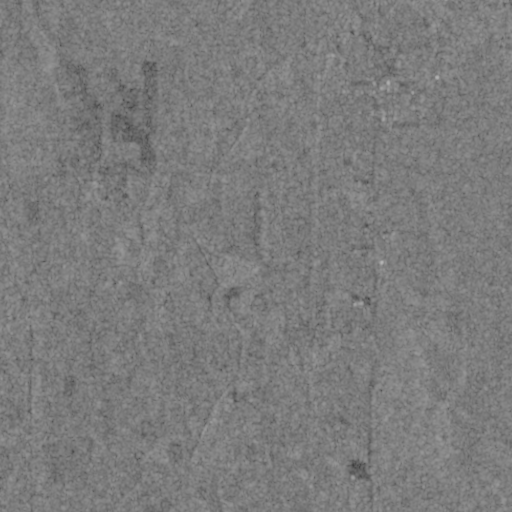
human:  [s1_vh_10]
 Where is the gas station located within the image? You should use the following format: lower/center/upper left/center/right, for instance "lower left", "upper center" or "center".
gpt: The gas station is located in the upper right of the image.
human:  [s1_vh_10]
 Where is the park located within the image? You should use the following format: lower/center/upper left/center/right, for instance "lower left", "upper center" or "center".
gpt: The park is located in the upper right of the image.
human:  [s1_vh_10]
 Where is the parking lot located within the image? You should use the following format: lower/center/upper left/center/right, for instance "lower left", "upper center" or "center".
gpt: There is no parking lot in the image.

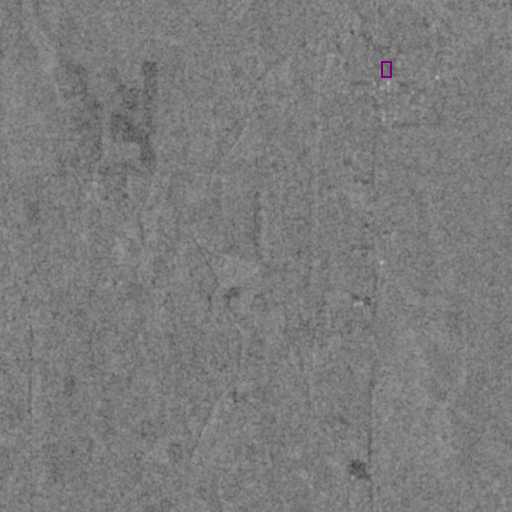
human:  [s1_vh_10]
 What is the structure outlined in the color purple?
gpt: The structure outlined in purple is a park.
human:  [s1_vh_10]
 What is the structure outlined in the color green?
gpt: There is no green outline.